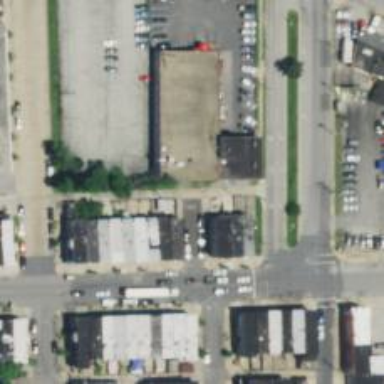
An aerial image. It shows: Alley classified as service road.